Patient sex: M
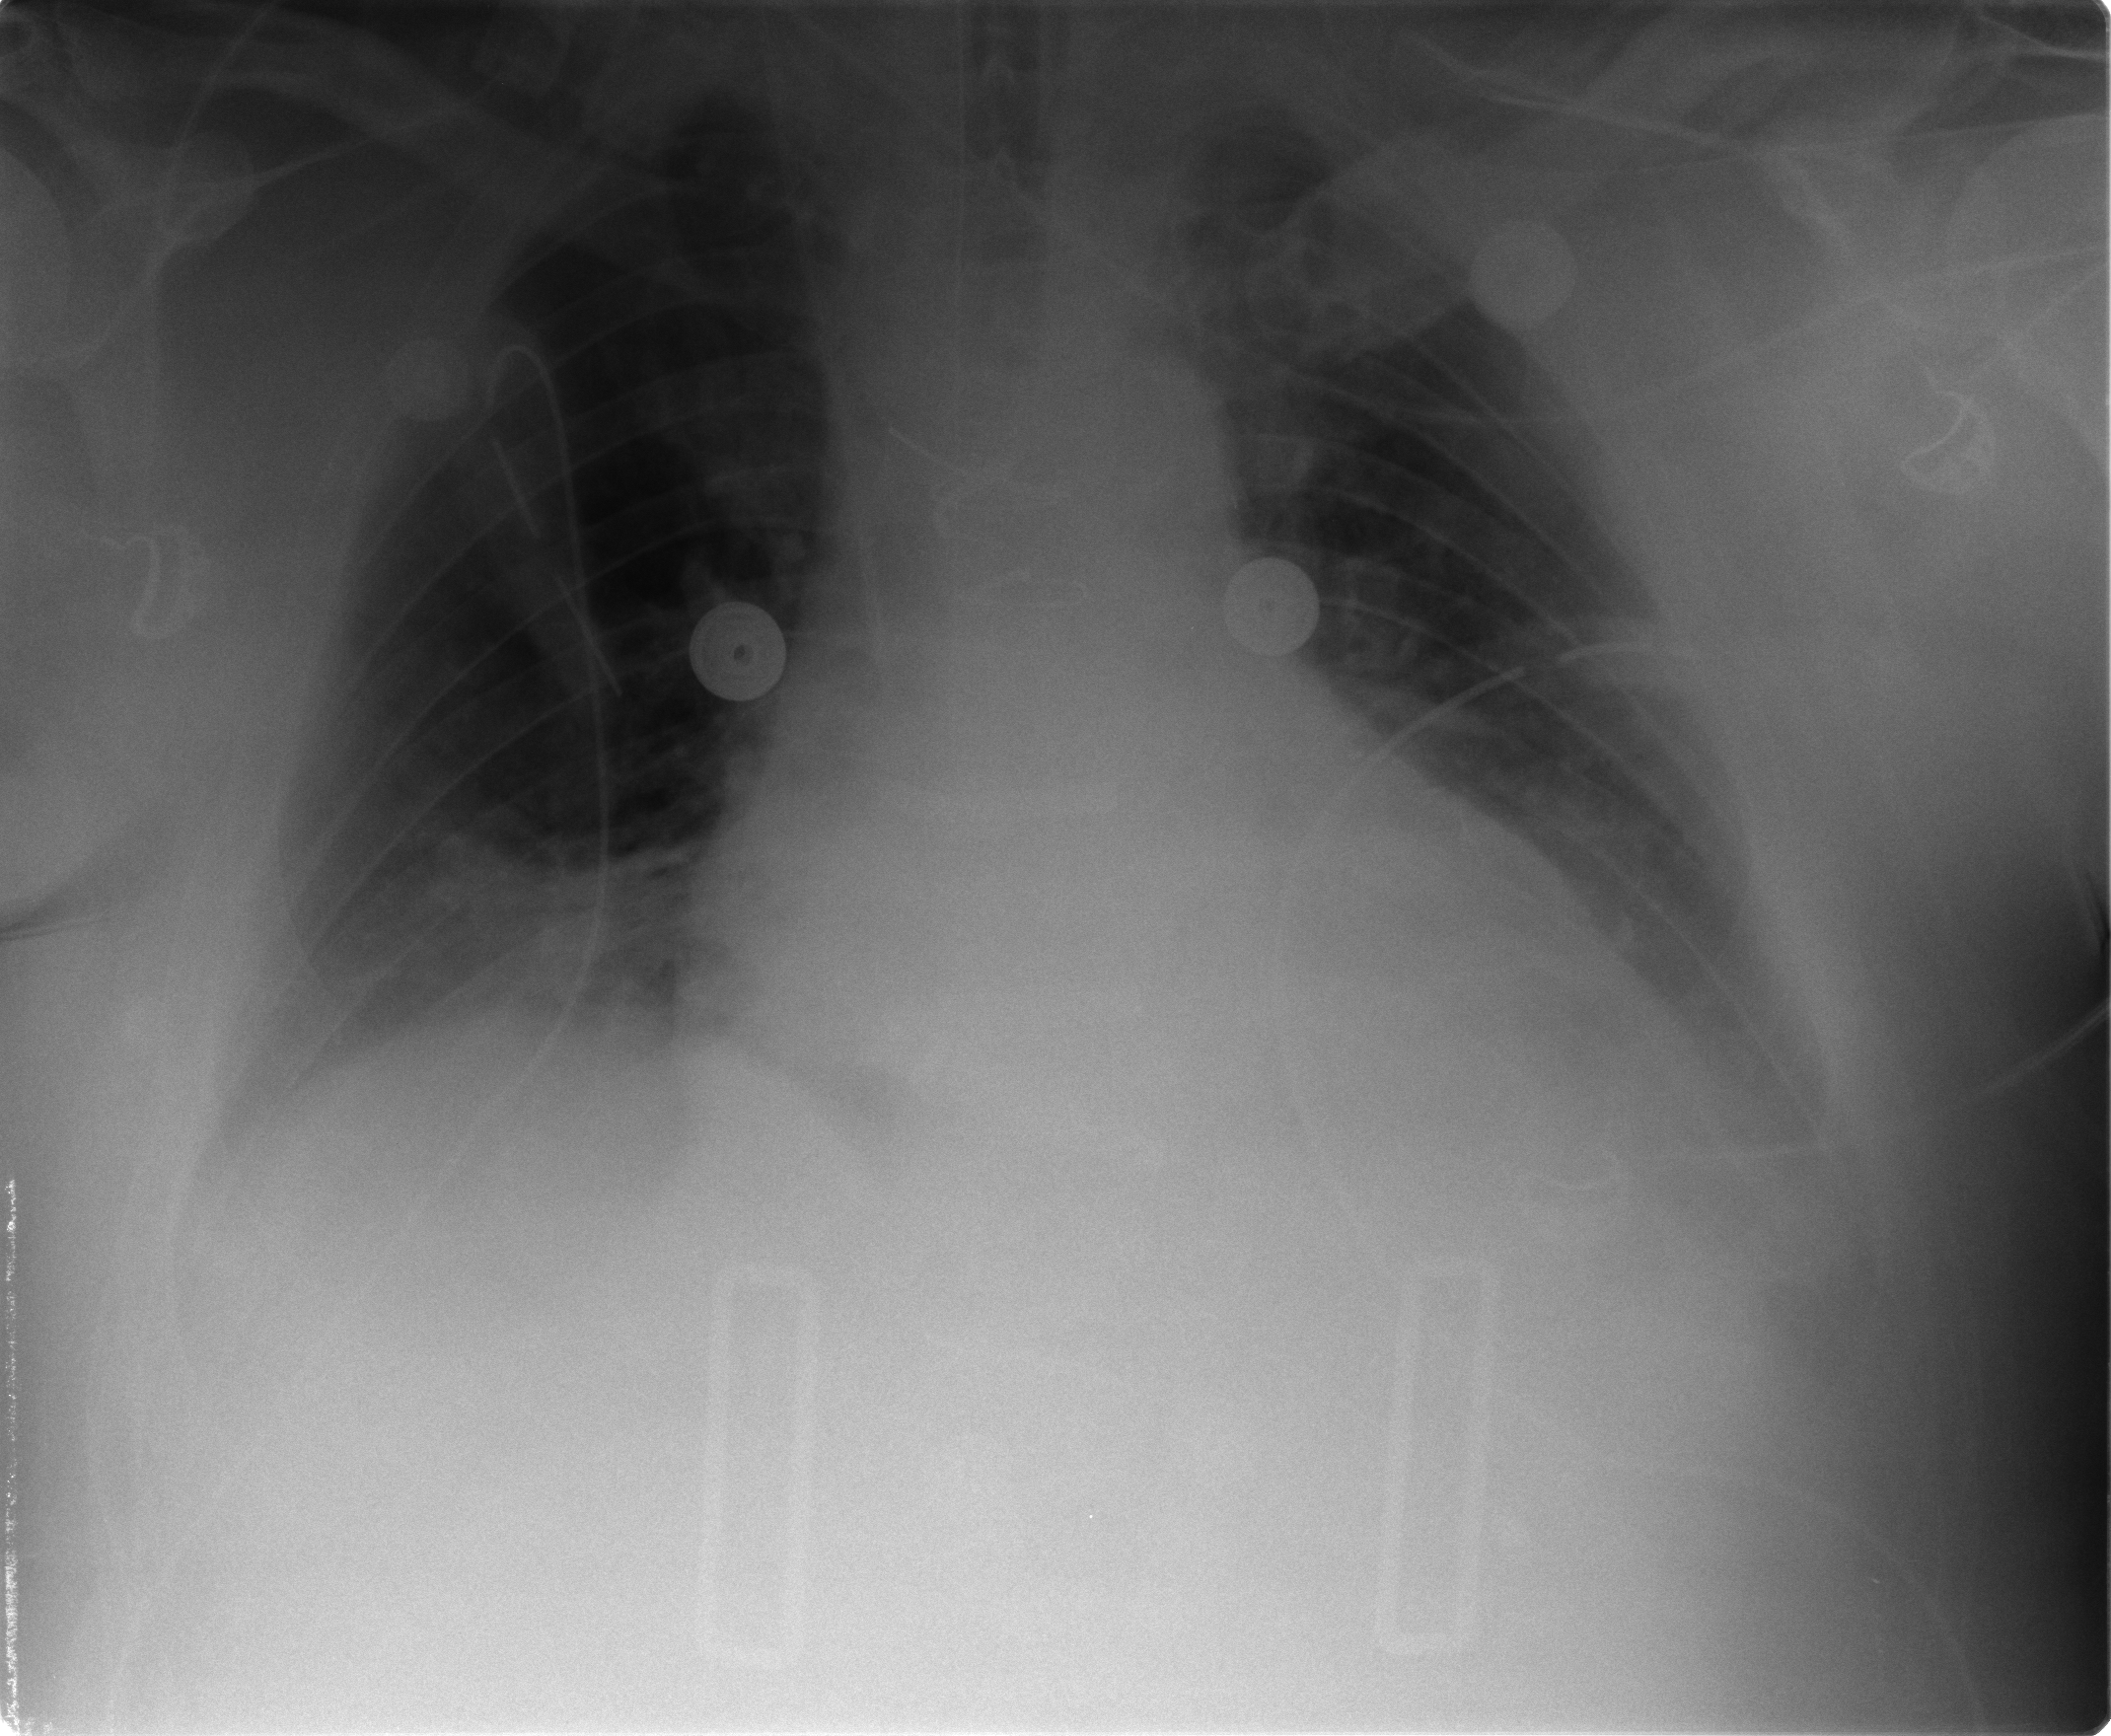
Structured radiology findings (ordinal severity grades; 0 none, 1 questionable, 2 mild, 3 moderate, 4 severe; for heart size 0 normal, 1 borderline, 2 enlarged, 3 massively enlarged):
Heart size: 2
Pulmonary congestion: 0
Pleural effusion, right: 2
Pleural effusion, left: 2
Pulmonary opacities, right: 2
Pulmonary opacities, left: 0
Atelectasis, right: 2
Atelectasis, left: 2